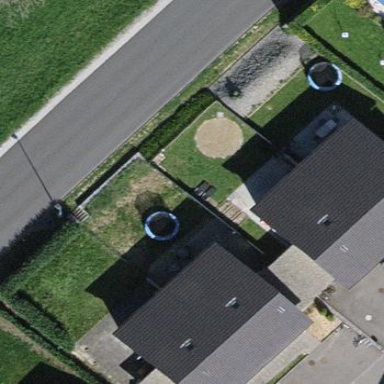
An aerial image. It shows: Residential garden.